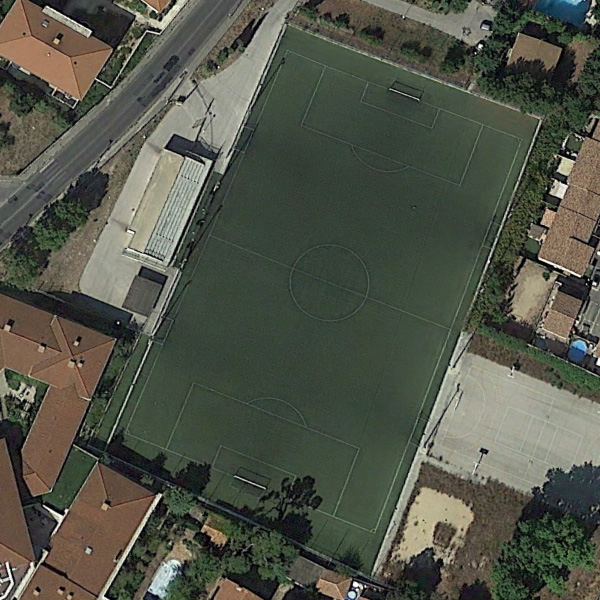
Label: Playground